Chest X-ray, PA view. Patient: 33 years old, sex M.
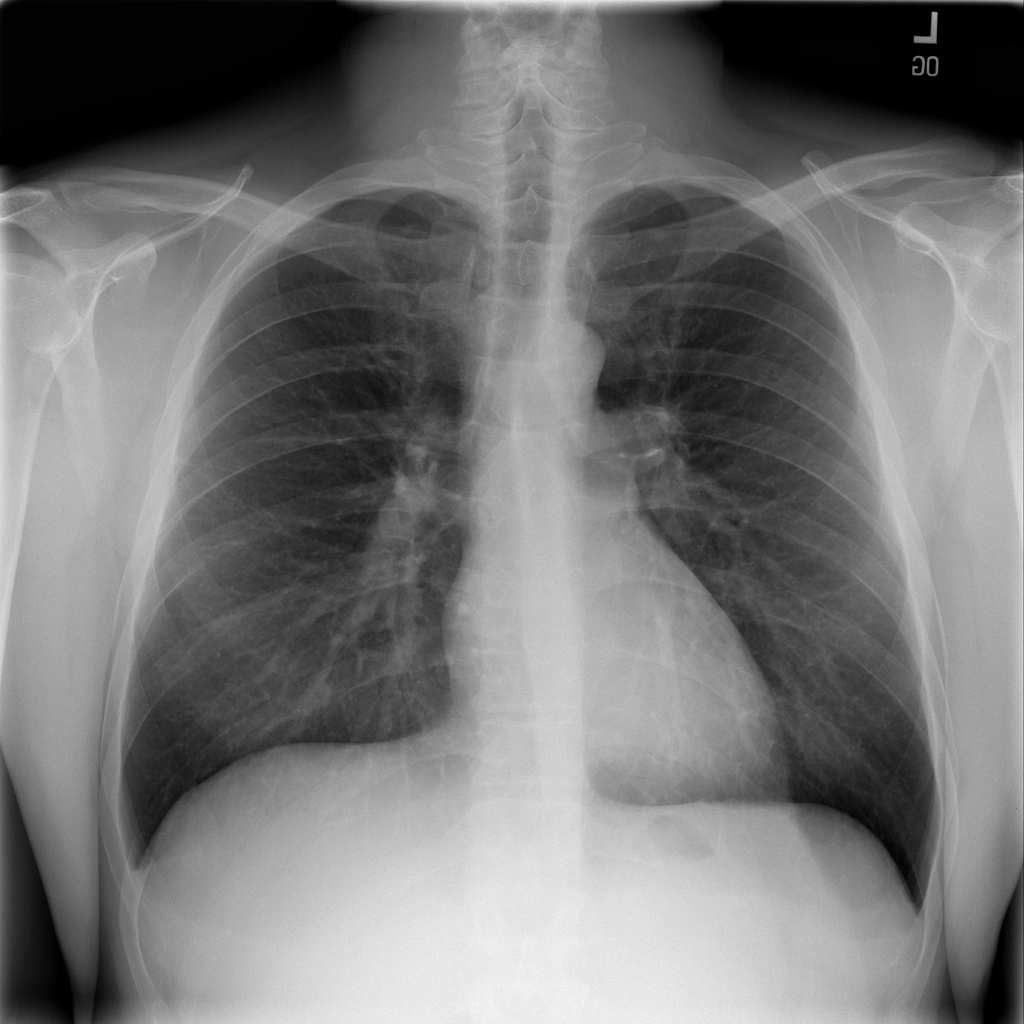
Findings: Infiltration